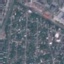
Label: Residential